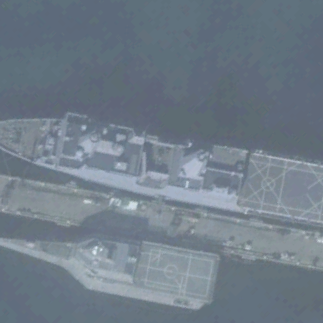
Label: combat